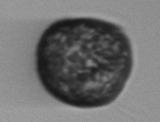
Label: Margalefidinium